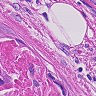
Metastatic tissue present: yes